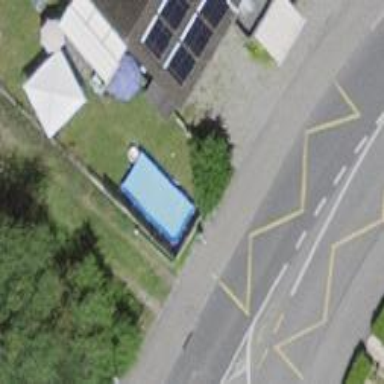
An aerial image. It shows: Platform for public transport is situated by the road.